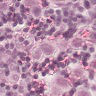
Metastatic tissue present: yes